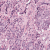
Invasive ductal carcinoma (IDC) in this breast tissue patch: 1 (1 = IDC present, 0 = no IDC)